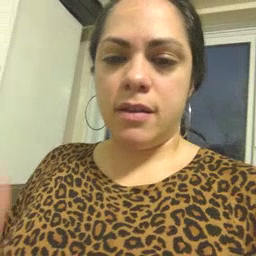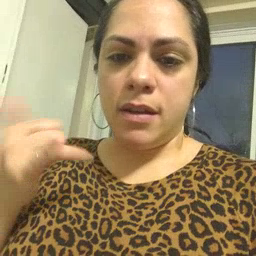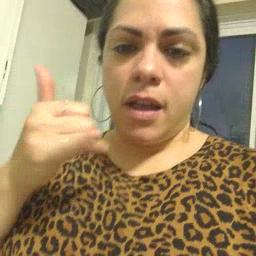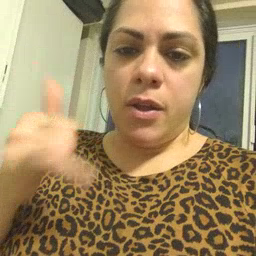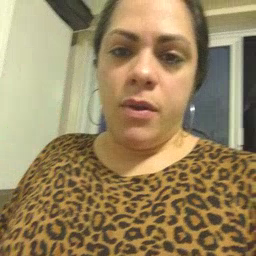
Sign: yellow